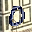
Label: 0